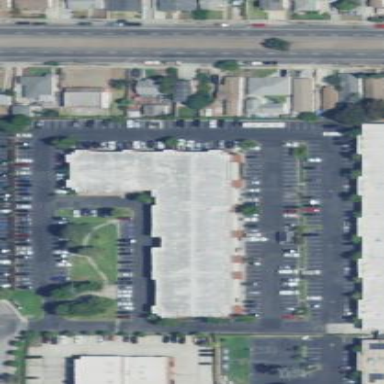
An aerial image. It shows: Warehouse.